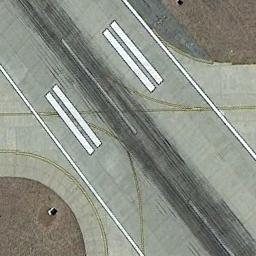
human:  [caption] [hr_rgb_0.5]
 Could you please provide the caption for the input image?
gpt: The runway is on the bare land .

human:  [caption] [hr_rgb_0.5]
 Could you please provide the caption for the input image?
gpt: Next to the runway is brown bare ground with white short and thick markings on the runway .

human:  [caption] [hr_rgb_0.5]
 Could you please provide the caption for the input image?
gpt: The grass is beside the runway .

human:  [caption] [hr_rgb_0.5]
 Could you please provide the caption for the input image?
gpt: The runway has two touchdown zone markings .

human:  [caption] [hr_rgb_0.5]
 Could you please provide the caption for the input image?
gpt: There are brown bare land beside the runway .